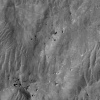
Atmospheric dust classification: not_dusty